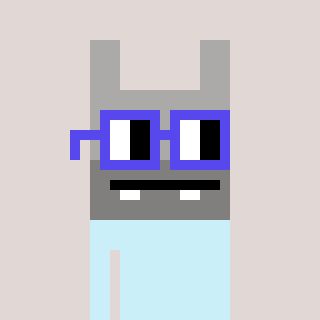
a pixel art character with square blue glasses, a rabbit-shaped head and a orange-colored body on a warm background